Field crop: tomato
Growth stage: 1
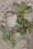
Species: portulaca